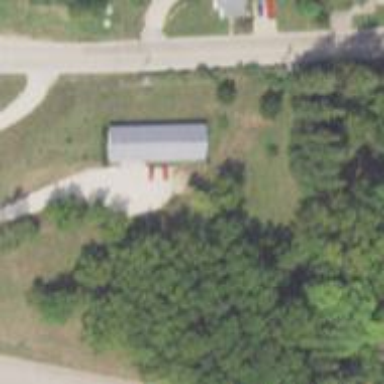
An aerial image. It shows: Veterinary facility.